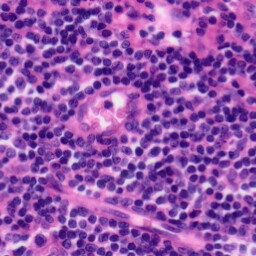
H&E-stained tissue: Tonsil